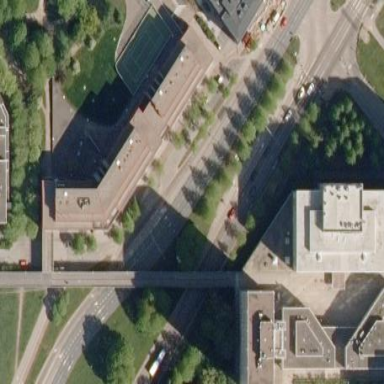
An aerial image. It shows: Government office building.